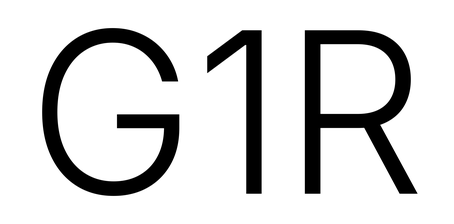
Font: Inter_Light